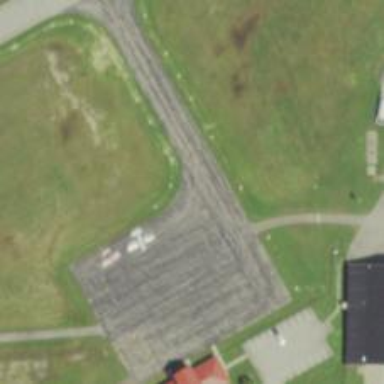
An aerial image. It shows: Asphalt taxiway in the airport.